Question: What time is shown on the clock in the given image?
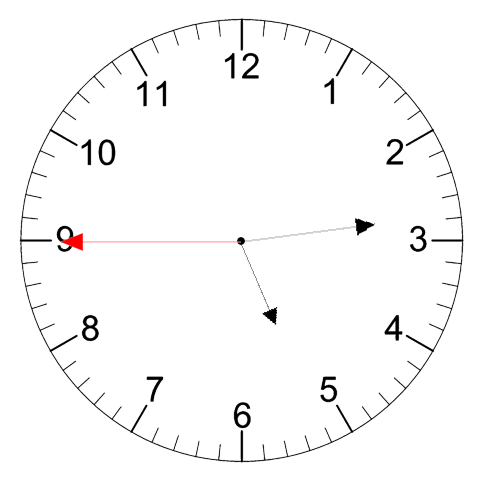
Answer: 05:13:45